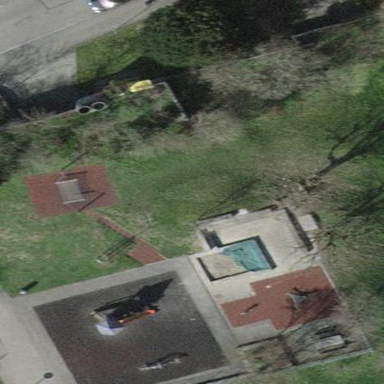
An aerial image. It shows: Playground area for leisure activities on the land.